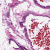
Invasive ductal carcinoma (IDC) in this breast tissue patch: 0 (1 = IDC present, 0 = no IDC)